Field crop: maize
Growth stage: 1
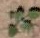
Species: chenopodium